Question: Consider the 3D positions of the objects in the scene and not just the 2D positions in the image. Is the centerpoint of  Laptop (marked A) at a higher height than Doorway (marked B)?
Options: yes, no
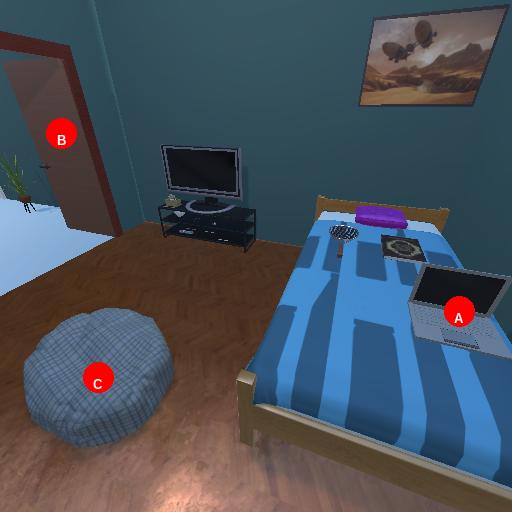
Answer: yes